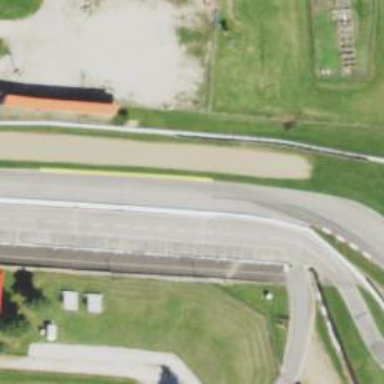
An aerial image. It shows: Motor sport raceway with asphalt surface.